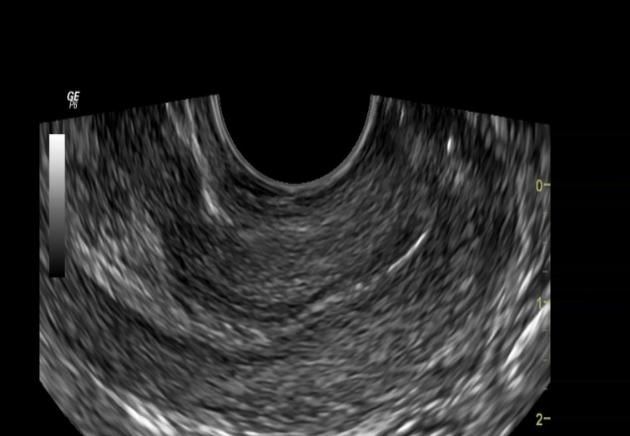
Label: notinfected